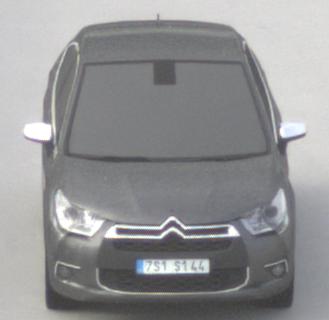
Make: Citroen
Model: DS 4 VTi 120
Detailed model: DS 4
Model produced from: 2011/05
Model produced until: 2015/01
Doors: 5
Color: gray
Road condition: dry road
Daytime: morning or afternoon
Contrast: low contrast